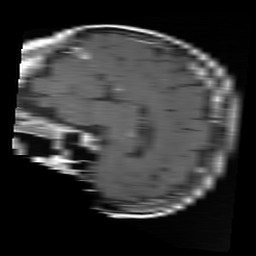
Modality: T1w
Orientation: sagittal
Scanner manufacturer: ge
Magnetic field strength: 1.5 T
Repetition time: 0.665 s
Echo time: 0.008864 s